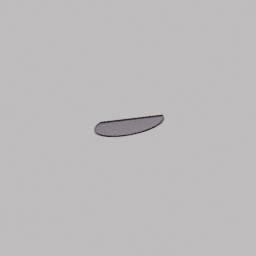
Label: architecture